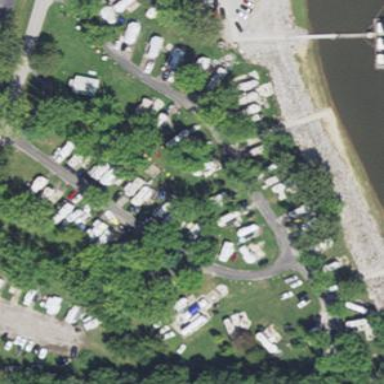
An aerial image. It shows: Campsite designated for tourism.